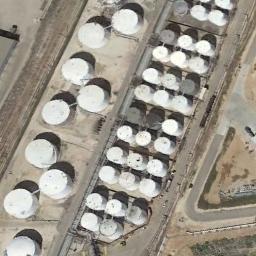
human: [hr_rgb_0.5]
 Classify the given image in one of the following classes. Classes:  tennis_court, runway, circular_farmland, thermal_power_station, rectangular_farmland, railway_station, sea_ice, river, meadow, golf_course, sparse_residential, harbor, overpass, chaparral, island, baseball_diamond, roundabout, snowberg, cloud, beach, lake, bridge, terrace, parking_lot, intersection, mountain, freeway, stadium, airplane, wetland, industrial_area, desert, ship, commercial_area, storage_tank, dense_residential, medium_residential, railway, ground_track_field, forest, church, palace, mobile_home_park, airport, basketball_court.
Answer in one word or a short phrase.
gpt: storage_tank